Aerial crown-view tile of a tropical tree (Barro Colorado Island, Panama), acquired 20241216:
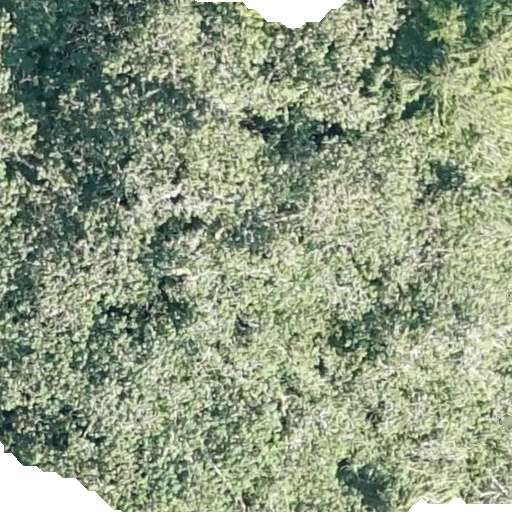
Species: Hura crepitans
GBIF accepted scientific name: Hura crepitans
Crown area: 545.208 m²